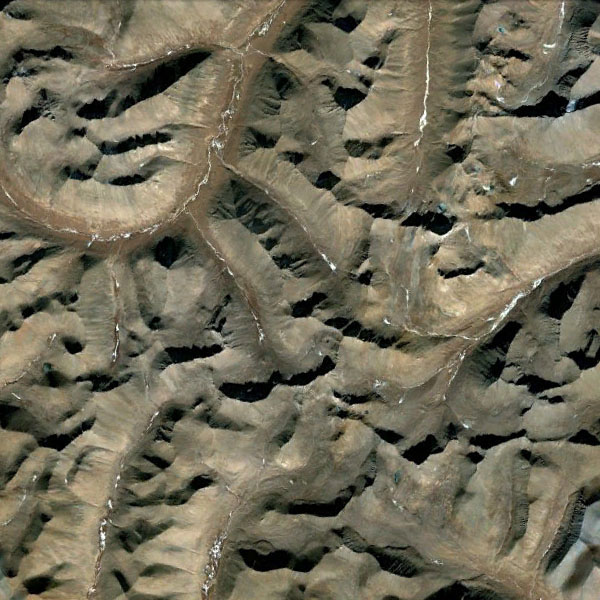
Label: Mountain